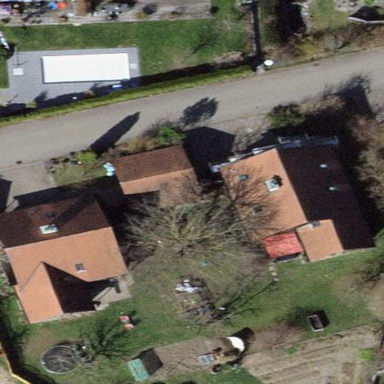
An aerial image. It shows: Detached building with gabled roof.